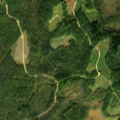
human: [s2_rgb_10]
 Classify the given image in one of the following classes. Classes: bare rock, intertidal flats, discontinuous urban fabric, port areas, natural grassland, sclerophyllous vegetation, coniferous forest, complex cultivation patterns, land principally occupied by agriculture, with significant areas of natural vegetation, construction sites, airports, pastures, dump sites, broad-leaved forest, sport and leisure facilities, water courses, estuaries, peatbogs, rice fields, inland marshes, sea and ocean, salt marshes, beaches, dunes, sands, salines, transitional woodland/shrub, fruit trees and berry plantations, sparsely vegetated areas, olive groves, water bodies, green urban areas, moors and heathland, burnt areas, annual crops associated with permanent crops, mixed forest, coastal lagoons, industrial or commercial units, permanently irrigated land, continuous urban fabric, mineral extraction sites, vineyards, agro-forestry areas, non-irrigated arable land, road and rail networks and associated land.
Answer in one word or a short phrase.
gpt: coniferous forest, transitional woodland/shrub